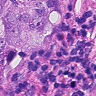
Metastatic tissue present: yes